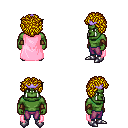
a pixel art fantasy rpg character, male body template, orc, green skin, pink cape, magenta pants, blonde curly afro hairstyle, purple tiara, cloth bracers, metal boots, four views (front, back, left, right), 2x2 character sprite sheet, small pixel art, hard edges, no anti-aliasing